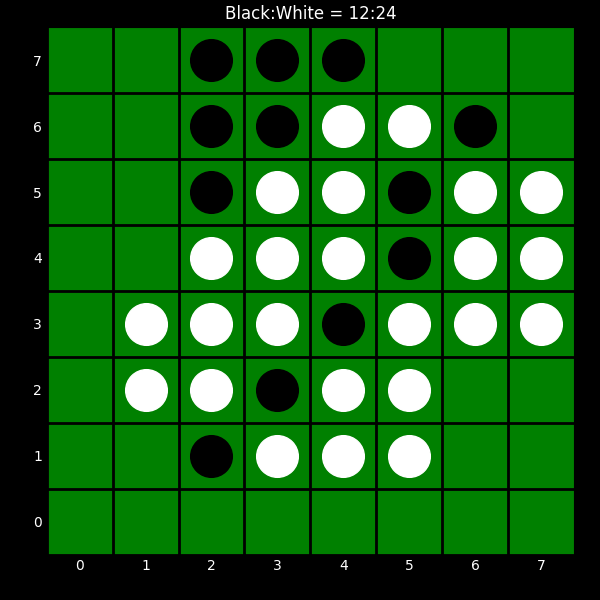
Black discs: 12
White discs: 24